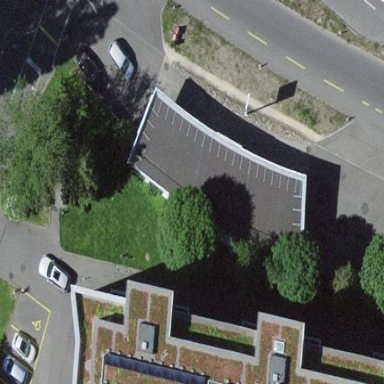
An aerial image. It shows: Flat-roofed commercial building.